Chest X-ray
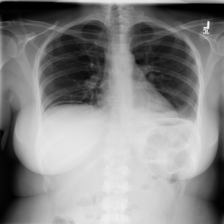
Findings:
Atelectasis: positive
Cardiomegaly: negative
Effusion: negative
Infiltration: negative
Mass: negative
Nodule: negative
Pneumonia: negative
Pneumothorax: negative
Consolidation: negative
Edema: negative
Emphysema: negative
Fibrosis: negative
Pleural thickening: negative
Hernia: negative